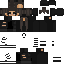
A male human skin with dark skin, wearing brown long hair dressed in a blue hoodie and black pants, featuring a closed mouth.